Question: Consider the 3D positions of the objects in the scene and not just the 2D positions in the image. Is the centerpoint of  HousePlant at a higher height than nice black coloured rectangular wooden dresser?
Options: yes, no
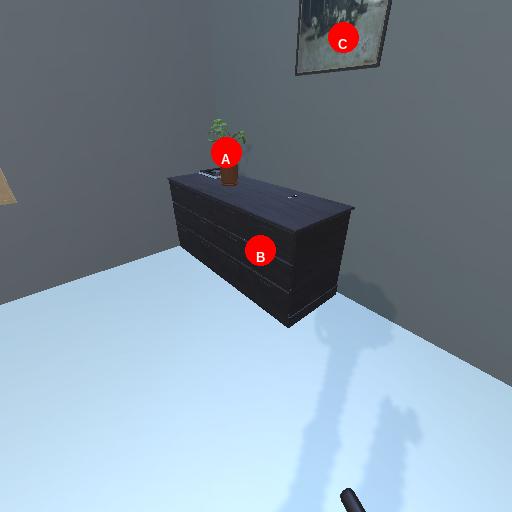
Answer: yes